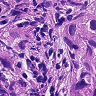
Metastatic tissue present: yes